Question: I have a '<DIV>' where I put some elements into. The elements are in an own '<DIV>' each and they should be displayed in a row with a size of 3. For example, I'm loading 12 Elements, then should be the first 3 elements in the first row, second 3 elements in the second row, and so on...
But, I don't use table or a 'Grid-System'. I want to achieve this (prefer 'CSS') without huge 'JS' logic. Because, if I do it like this, I just can set some elements style to 'display: none' and they will disappear, while the other ones will automatically Format in the right position.
I tried to achieve this with 'display: inline', 'display: inline-box', 'float: left', 'float: right', but everything was ruin my elements container. Here is some of my relevant Code:
'''
.Pic-Table-Container{
border: 3px solid black;
border-radius: 5px;
position: relative;
}
.Pic-nonPreview {
width: 236px;
height: 136px;
padding-top: 20px;
}
.Pic-Preview {
width: 350px;
height: 200px;
padding-top: 20px;
}
.Pic-Container {
width: 30%;
height: 360px;
border: 2px solid black;
background: white;
text-align:center;
}
'''
Then my JS logic creates the elements like this:
'''
tableNode.innerHTML += '<div class="'+type+'">
<div class="Pic-Container" id="Pic-Container-'+ID+'">
<img onmouseover="previewMode('' + ID + '')" onmouseleave="nonpreviewMode('' + ID + '')" src="https://www.NOT-RELEVANT.com' + ID + '" class="Pic-nonPreview" id="' + ID + '" />
<a class="hoverBoy" id="a-name-'+ID+'" OnClick="copyText('a-name-' + ID + '');return false;">
' + String(Name) + '
</a>
<a class="hoverBoy" id="a-id-'+ID+'" OnClick="copyText('a-id-' + ID + '');">
' + String(ID) + '
</a>
</div>
</div>';
'''
Because I think it's still not that clear, here is a Picture of my plan:

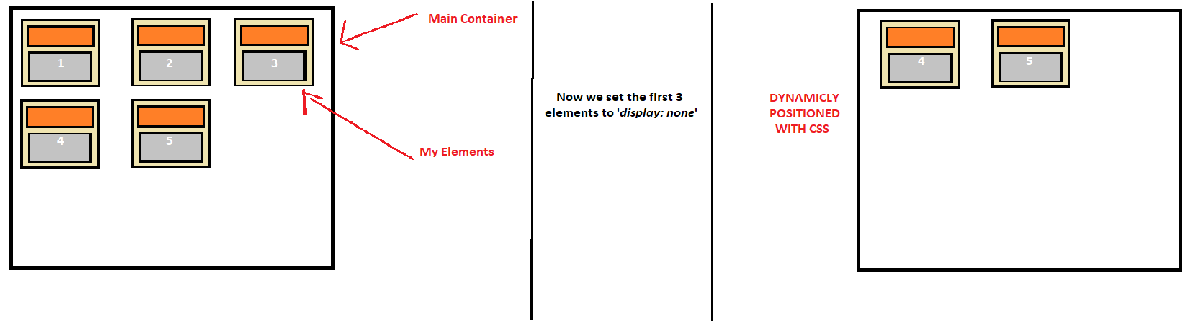
Answer: You should use <URL>.
'''
.Main-Container{
display: flex;
flex-direction: row;
flex-wrap: wrap;
}
.Child-Elements{
width: 33.3%;
}
'''